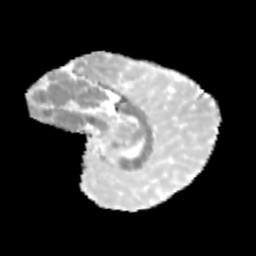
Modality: MD
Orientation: sagittal
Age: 9
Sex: female
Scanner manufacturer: siemens
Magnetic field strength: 3 T
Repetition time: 3.8 s
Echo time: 0.07 s